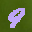
Label: 9